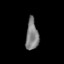
Tissue: prostate
Cell type: T cells
Senescence score: 0.8022
Nuclear area (px): 381
Mean DAPI intensity: 125.803